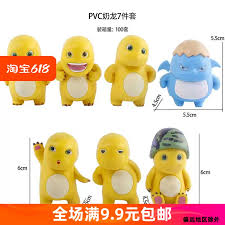
Label: nailong